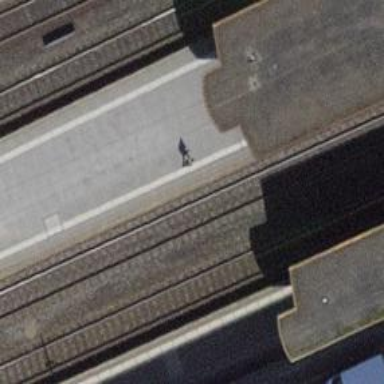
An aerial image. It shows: Single railway track with electrified contact line.